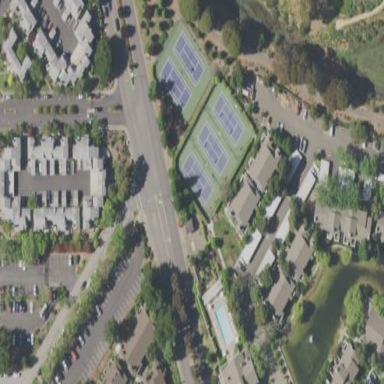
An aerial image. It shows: Tennis court on the leisure land pitch.